Current action and preconditions to check: path_clear

Your task: For each precondition in the list above, predict whether it will hold at this action.

Consider the current scene as observed from the mobile robot's camera, and analyze the predicted future states of all dynamic agents (e.g., people, animals, vehicles, or any moving entities) within the NEXT SECOND.

IMPORTANT: Only answer "very likely" if you are absolutely certain—based on strong, clear evidence—that a dynamic agent will violate the precondition in the predicted future state. Do NOT answer "very likely" for unlikely, ambiguous, or low-probability risks.

Ask yourself for each precondition: Is there a high probability, with clear and convincing evidence, that the predicted future states of any dynamic agent will interfere with the predicted future state of the currently executing action within the NEXT SECOND, causing that precondition to fail?

Assess the risk level based on these predictions. Use "likely" or "very likely" if motions create a clear risk of interference.

Use "neutral" or "improbable" if agents are nearby but their predicted paths are clearly diverging or non-conflicting.

Failure Risk Categories: "very improbable", "improbable", "neutral", "likely", "very likely"

Answer Format: Output ONLY the probability_of_failure value from these categories: "very improbable", "improbable", "neutral", "likely", "very likely"

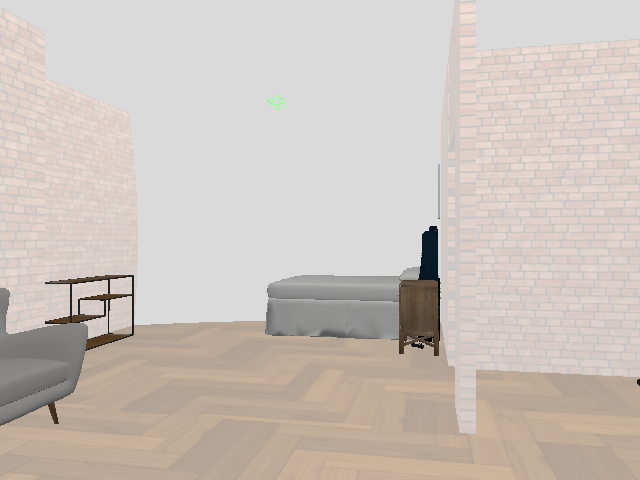

Answer: very improbable